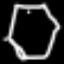
Label: octagon